Field crop: maize
Growth stage: 2
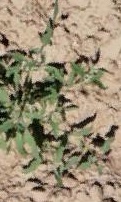
Species: atriplex